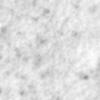
Label: no_change